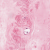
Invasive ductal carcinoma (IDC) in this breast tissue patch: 0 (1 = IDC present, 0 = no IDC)